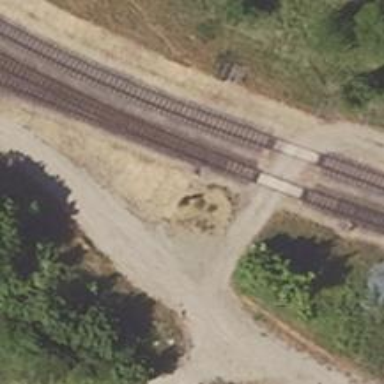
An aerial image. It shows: Railway switch.